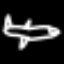
Label: airplane